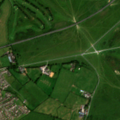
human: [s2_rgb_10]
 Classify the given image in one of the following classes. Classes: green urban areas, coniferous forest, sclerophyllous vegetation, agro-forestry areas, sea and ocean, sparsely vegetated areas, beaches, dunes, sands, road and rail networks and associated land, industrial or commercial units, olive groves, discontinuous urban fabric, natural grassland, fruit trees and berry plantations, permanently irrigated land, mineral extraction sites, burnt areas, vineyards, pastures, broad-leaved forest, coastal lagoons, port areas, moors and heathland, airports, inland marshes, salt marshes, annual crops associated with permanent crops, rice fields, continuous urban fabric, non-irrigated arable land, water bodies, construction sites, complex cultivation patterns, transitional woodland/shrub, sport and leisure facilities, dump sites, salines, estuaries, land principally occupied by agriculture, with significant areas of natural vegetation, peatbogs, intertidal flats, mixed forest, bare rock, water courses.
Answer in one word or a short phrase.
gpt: discontinuous urban fabric, pastures, natural grassland